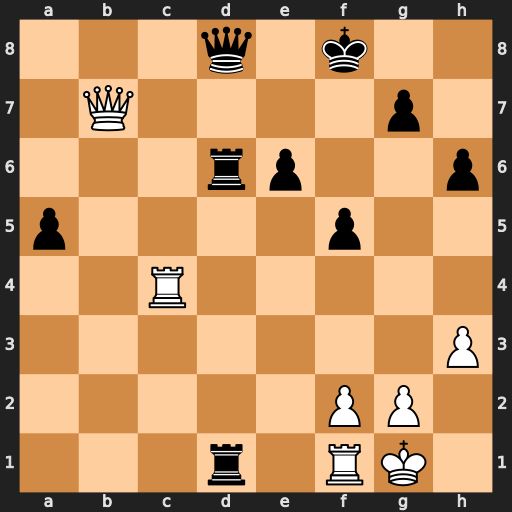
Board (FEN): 3q1k2/1Q4p1/3rp2p/p4p2/2R5/7P/5PP1/3r1RK1
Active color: w
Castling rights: -
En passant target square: -
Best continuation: Rc8 Rxf1+ Kxf1